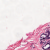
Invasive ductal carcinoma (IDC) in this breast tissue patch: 0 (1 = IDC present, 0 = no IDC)